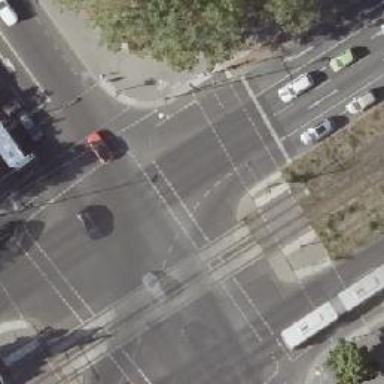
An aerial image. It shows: Tram crossing on the railway.